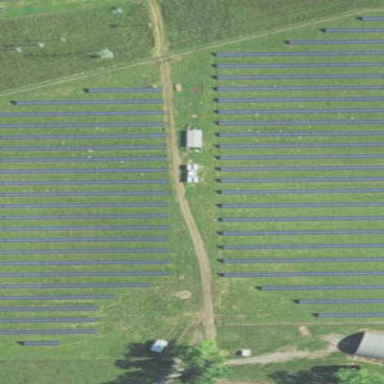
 hosting solar power plant utilizing photovoltaic technology."